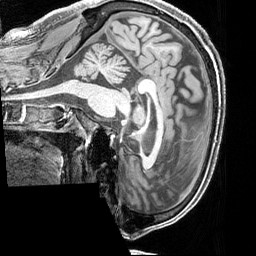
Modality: T1w
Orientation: sagittal
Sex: male
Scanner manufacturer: siemens
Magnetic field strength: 3 T
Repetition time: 2.3 s
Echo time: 0.00226 s